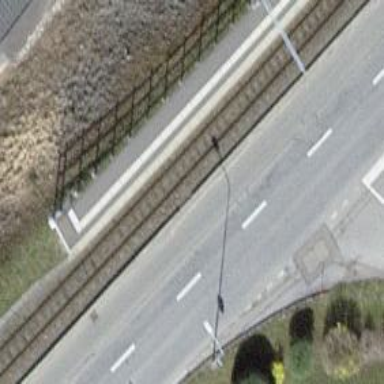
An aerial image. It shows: Platform on the railway.